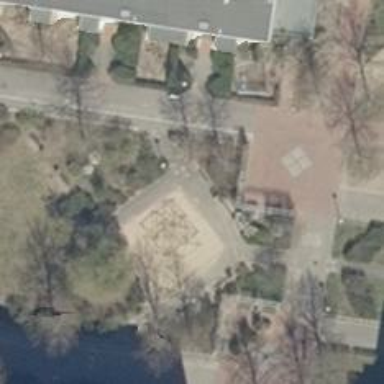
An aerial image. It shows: Playground featuring climbing frame.